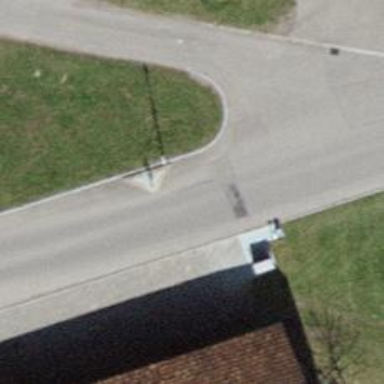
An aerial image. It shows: Traffic calming feature called choker.